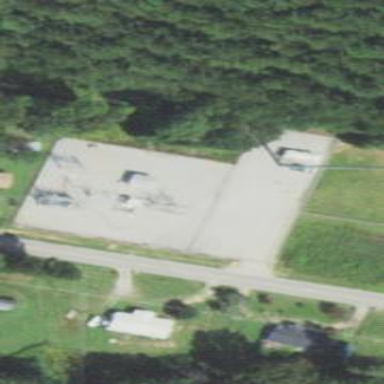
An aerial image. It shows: Distribution power substation secured by fence.